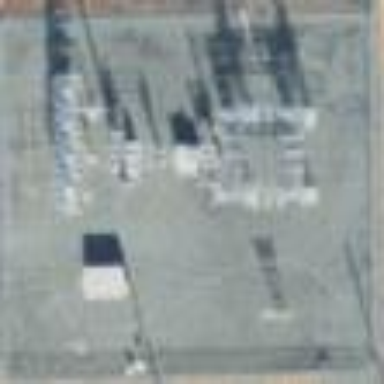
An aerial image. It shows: Minor distribution power substation.